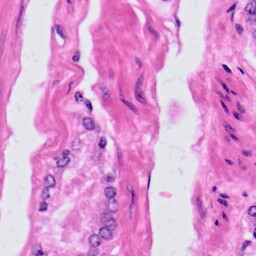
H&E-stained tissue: Prostate